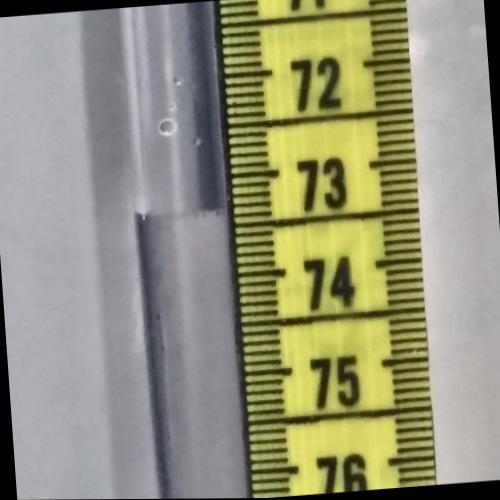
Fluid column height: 73.3 cm